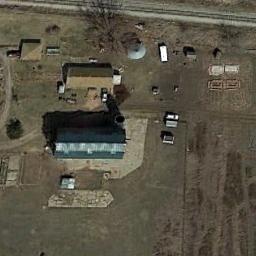
Label: residential